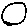
Label: circle